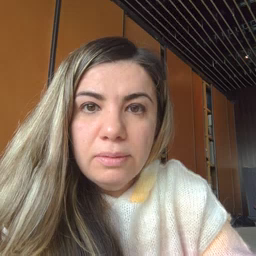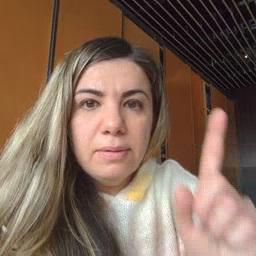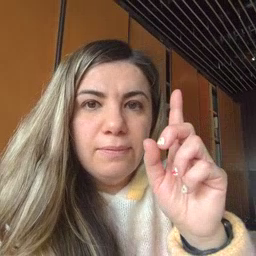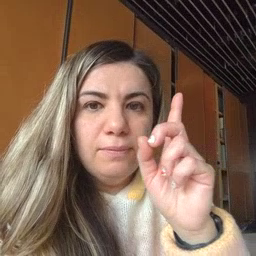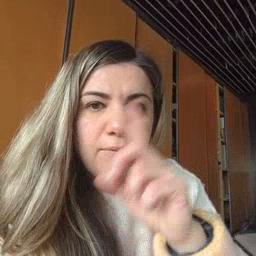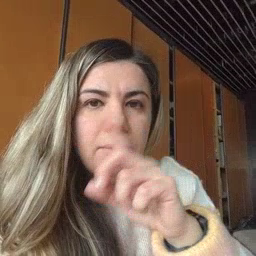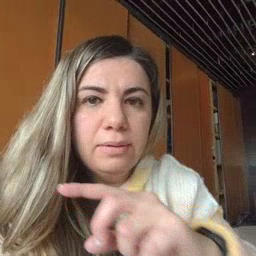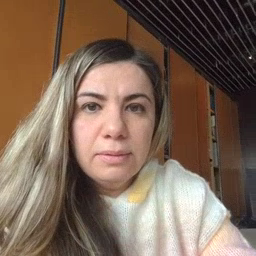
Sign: mouse